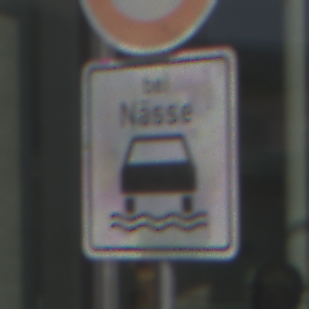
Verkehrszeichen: BeiNaesse
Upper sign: Geschwindigkeit70
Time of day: MorningAfternoon
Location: Outdoor (Urban)
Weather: PartlyCloudy
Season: NotSpecified
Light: Natural